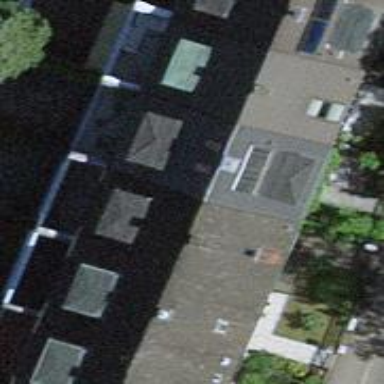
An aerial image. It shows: Terrace building.